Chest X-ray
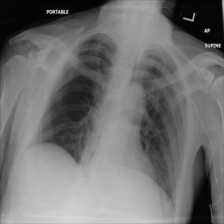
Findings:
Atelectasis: negative
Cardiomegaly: negative
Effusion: negative
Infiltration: negative
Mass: negative
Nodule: negative
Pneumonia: negative
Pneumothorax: negative
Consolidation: negative
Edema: negative
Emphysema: negative
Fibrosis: negative
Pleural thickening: negative
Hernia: negative